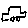
Label: car